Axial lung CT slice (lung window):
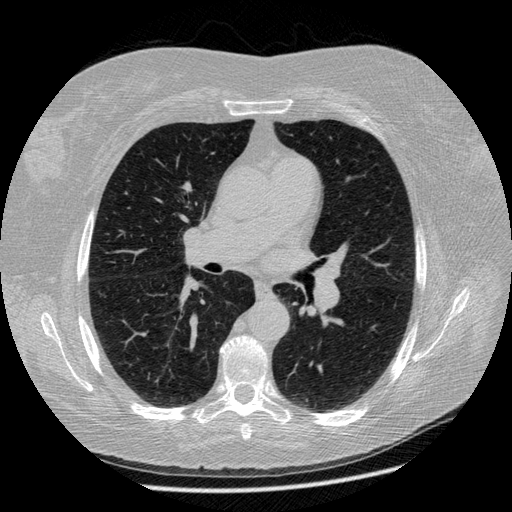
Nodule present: no